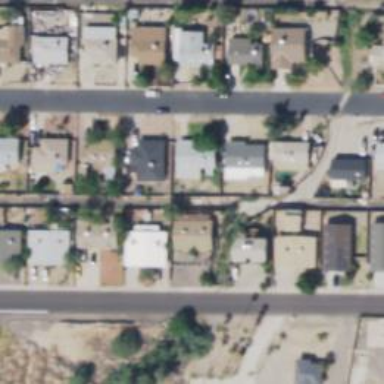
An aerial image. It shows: Alley with asphalt surface designated as service road.